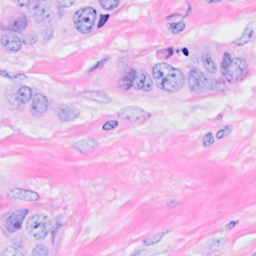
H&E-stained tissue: Breast